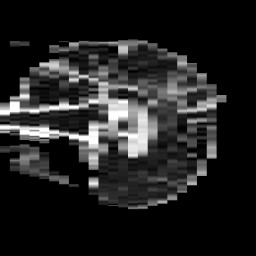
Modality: ADC
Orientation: sagittal
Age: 70
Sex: female
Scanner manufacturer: philips
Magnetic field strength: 3 T
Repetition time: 4.636 s
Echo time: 0.07429 s